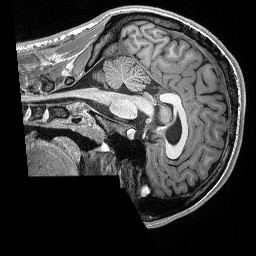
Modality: T1w
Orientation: sagittal
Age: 19
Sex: male
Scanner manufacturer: siemens
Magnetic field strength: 3 T
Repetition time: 2.3 s
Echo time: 0.00298 s